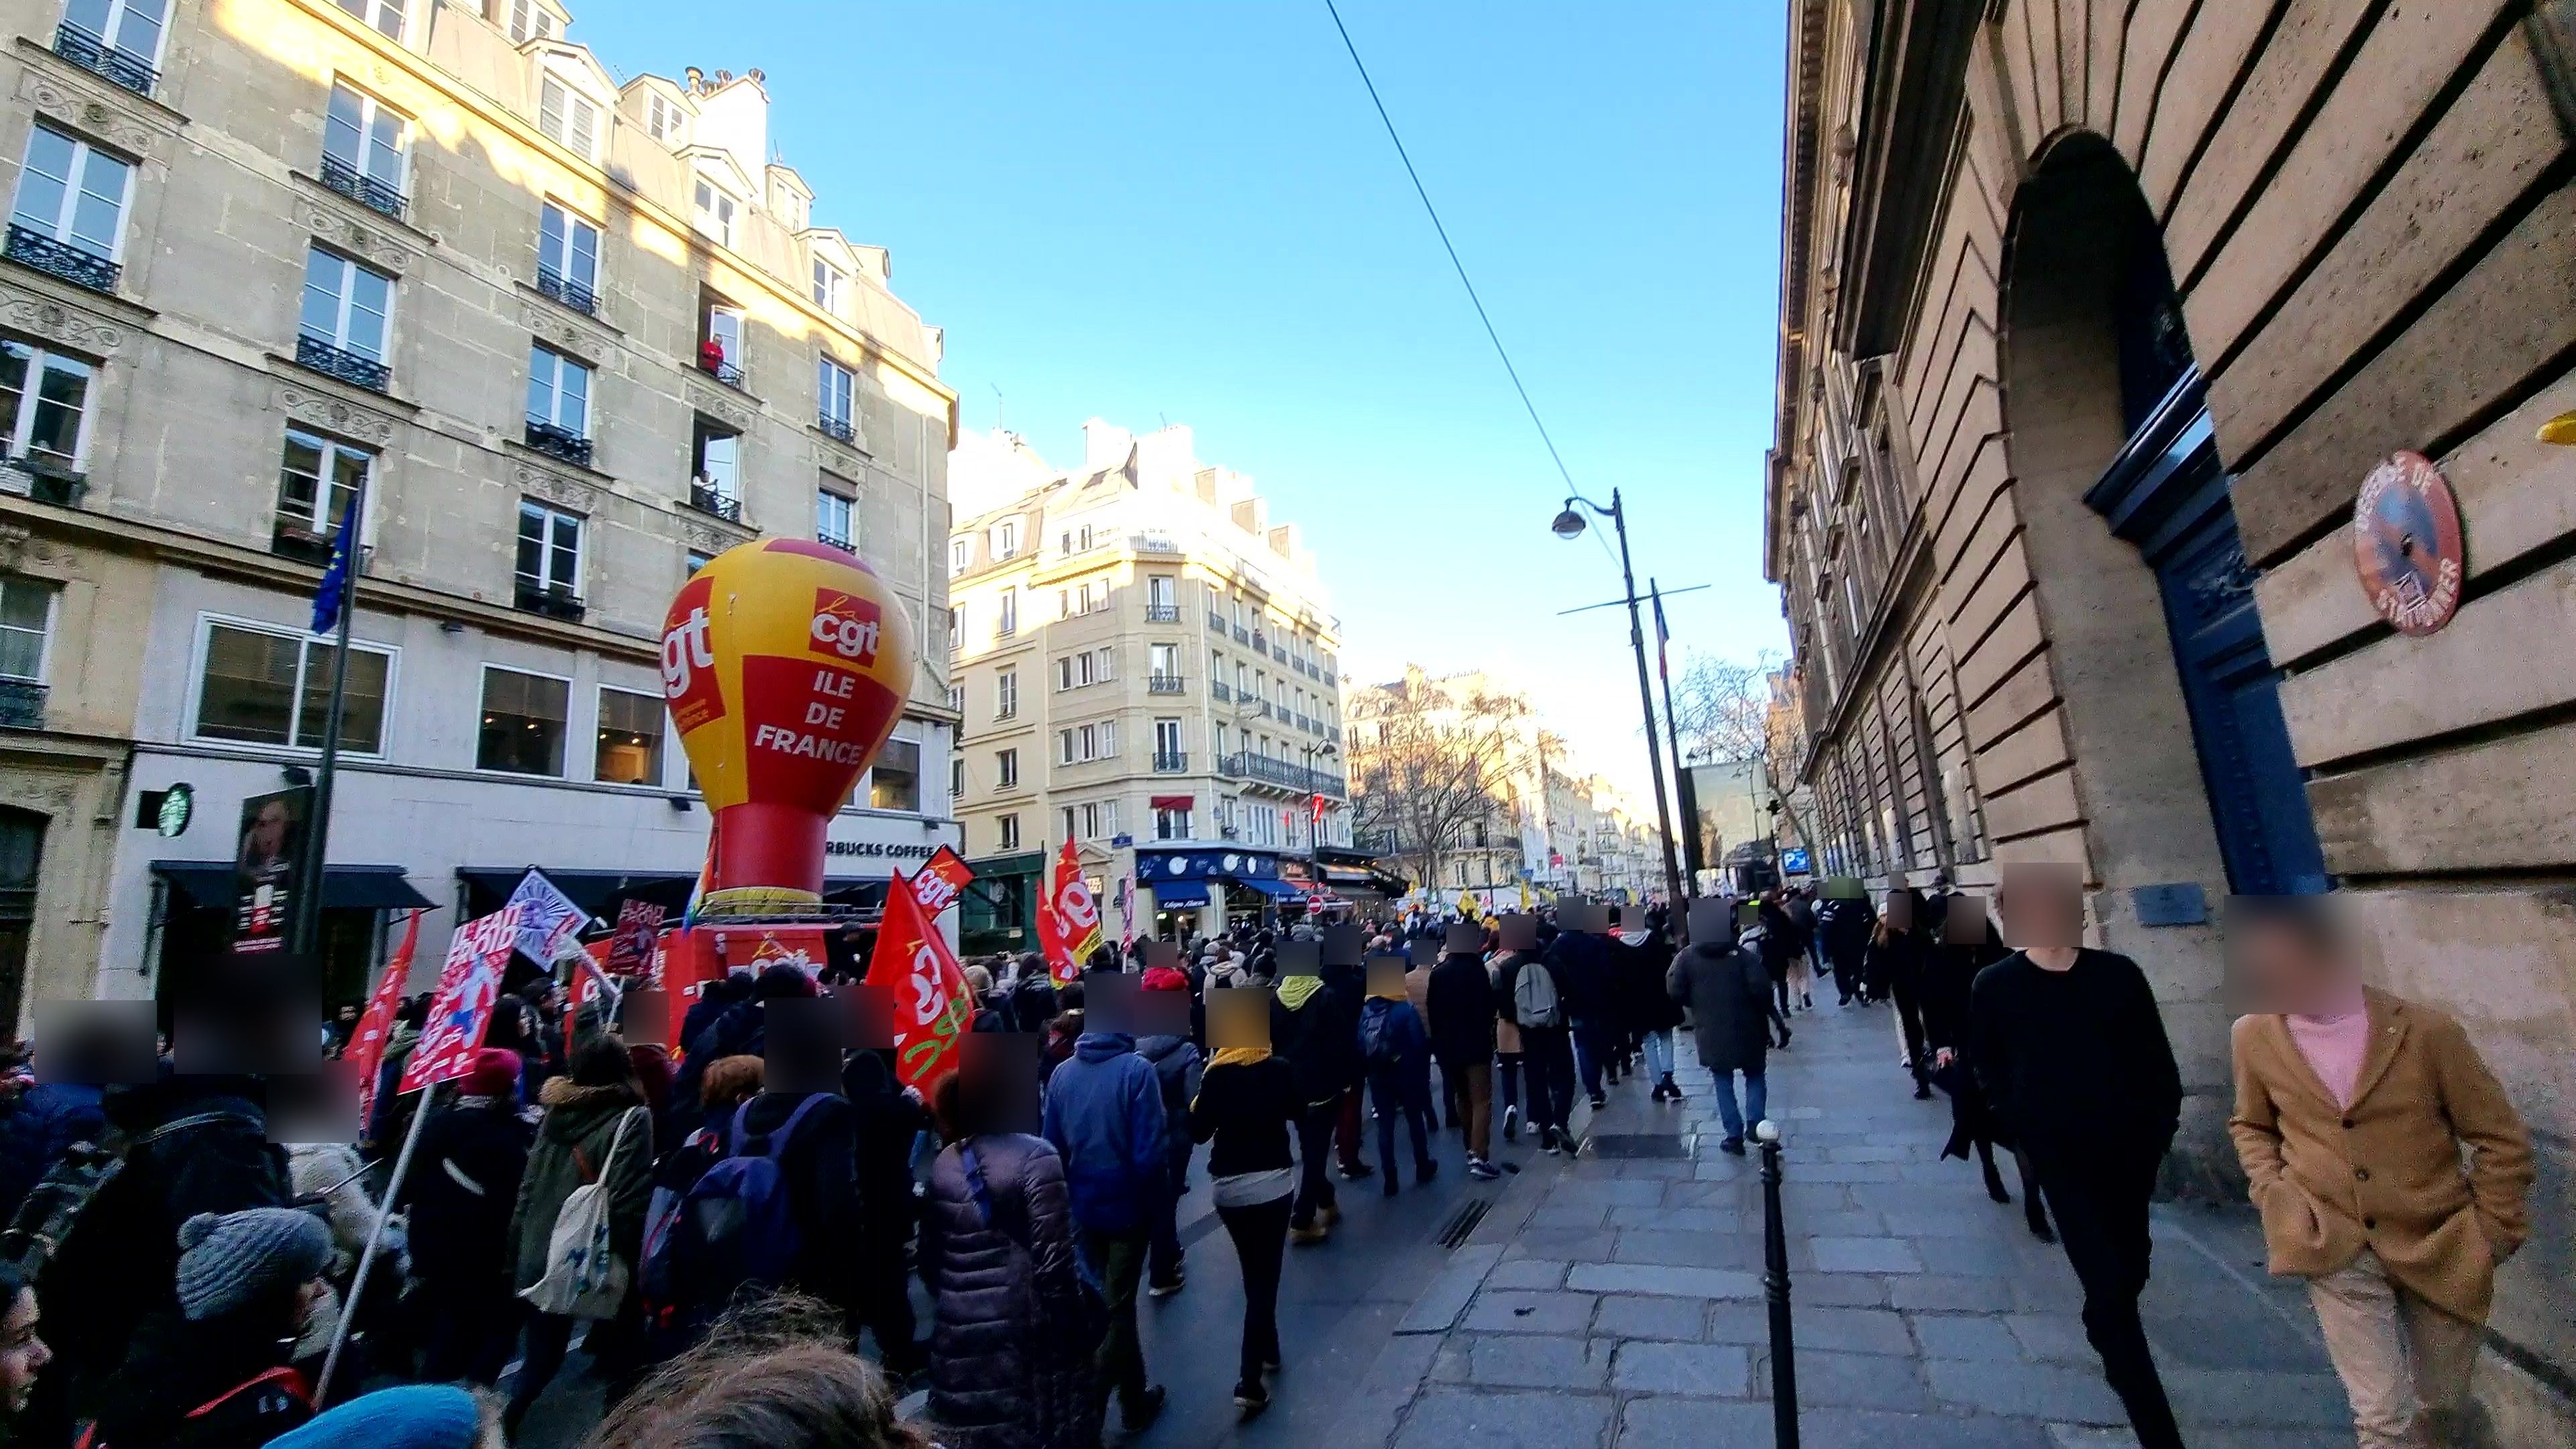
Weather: clear
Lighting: day
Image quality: good
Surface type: walking surface
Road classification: cycleway
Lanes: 1.0
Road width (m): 3.0
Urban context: urban centre
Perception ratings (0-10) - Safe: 1.11, Lively: 8.99, Beautiful: 2.93, Boring: 5.71, Depressing: 1.46, Wealthy: 8.73